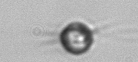
Label: Acanthoica_quattrospina